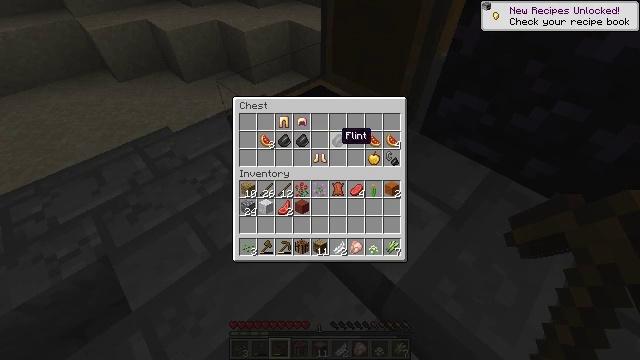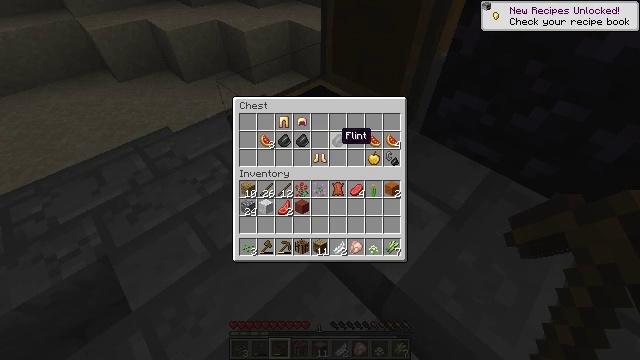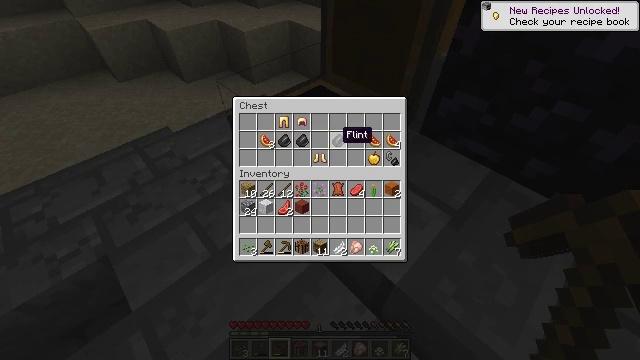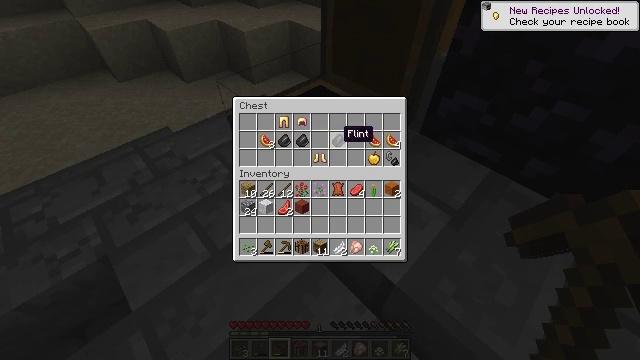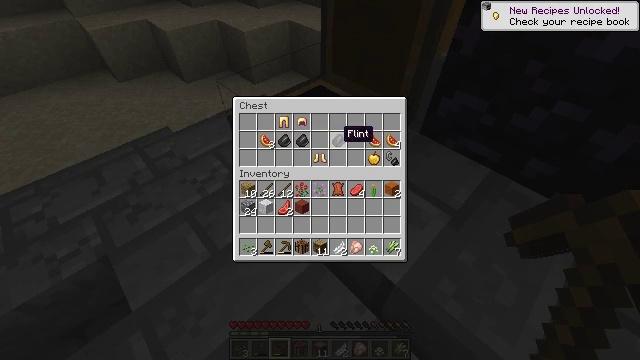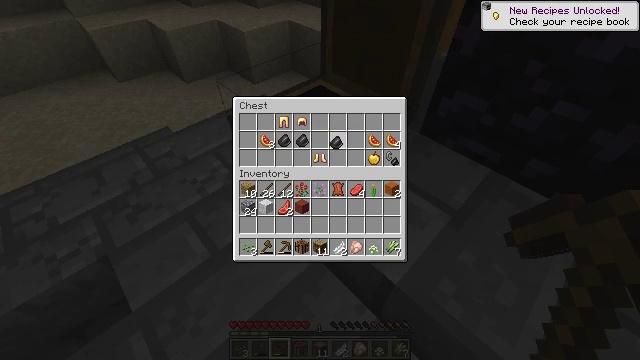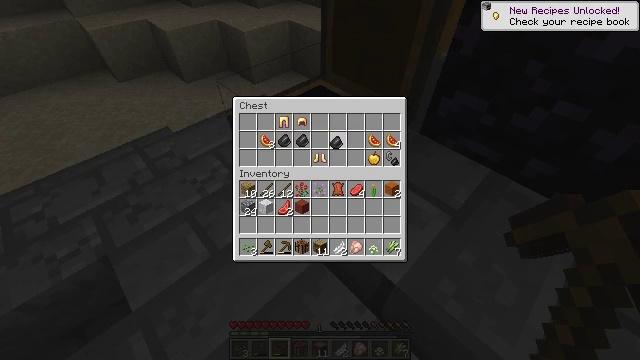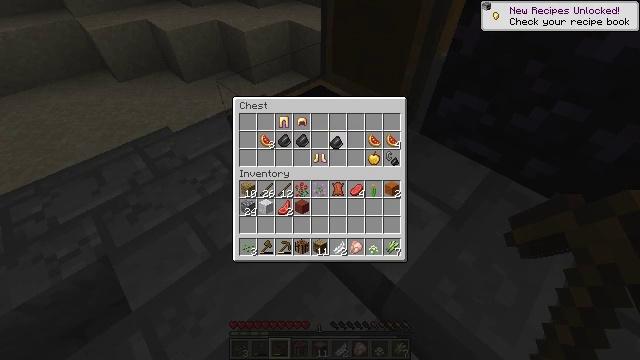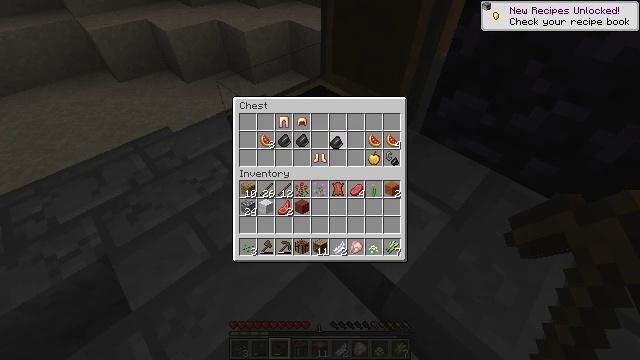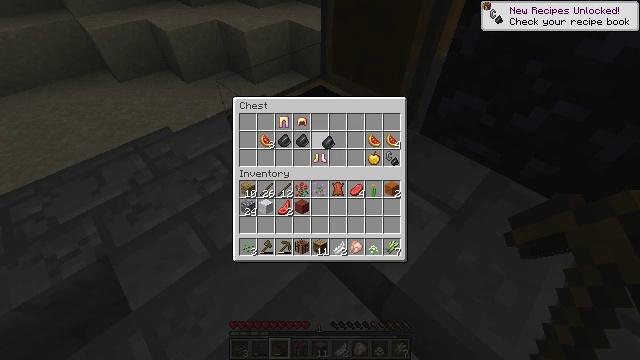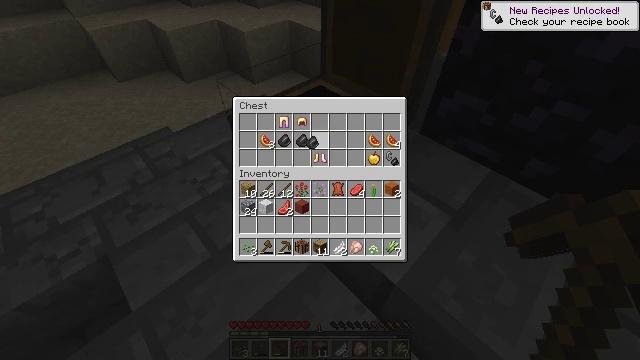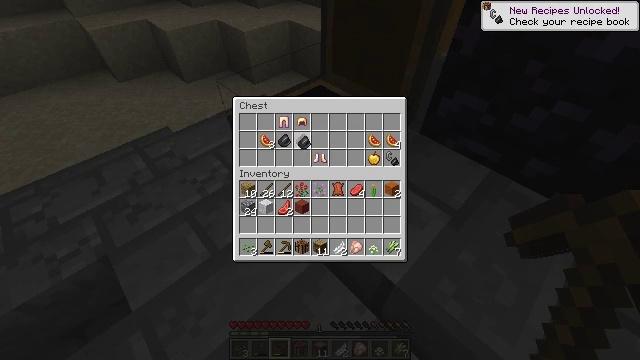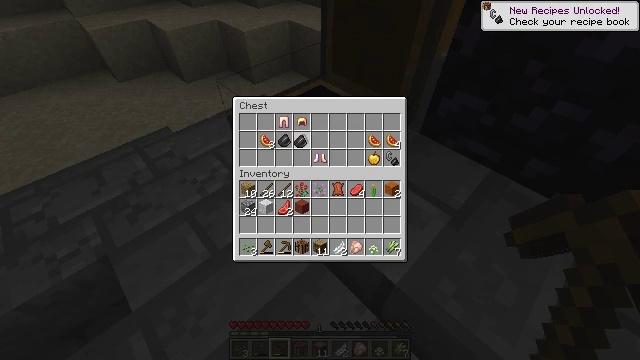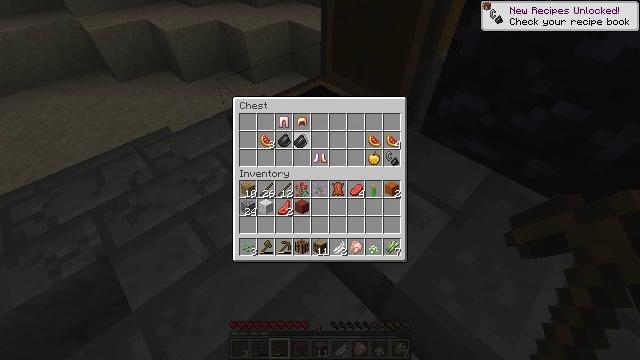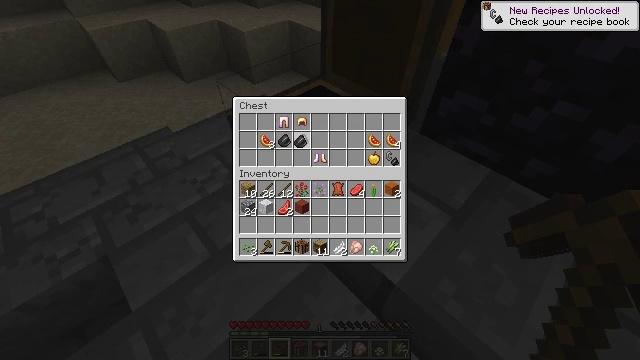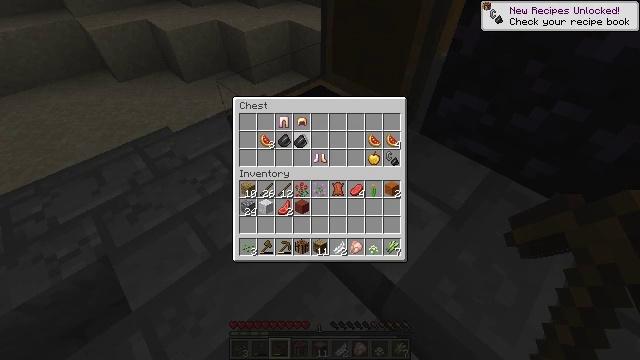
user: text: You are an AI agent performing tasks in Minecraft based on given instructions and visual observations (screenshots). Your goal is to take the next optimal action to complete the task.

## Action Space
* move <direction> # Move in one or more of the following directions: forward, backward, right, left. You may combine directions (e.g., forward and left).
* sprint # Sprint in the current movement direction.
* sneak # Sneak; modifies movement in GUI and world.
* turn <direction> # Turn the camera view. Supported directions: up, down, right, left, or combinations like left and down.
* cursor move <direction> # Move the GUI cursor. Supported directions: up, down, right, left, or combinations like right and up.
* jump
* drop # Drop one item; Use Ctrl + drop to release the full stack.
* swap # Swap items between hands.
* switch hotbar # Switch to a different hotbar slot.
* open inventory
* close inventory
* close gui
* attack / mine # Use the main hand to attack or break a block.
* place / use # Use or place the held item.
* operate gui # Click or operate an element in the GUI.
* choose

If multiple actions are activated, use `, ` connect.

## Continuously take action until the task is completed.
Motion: motion action
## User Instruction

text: Reclaim the chest into your inventory.
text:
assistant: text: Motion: no_op
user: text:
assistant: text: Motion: no_op
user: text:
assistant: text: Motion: no_op
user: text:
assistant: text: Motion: no_op
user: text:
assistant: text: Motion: operate gui
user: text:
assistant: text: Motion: operate gui
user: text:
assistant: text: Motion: operate gui
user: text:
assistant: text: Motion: no_op
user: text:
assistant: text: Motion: cursor move left
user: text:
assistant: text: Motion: cursor move left
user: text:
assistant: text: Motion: cursor move left
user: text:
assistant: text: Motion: no_op
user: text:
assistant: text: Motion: no_op
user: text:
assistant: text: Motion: no_op
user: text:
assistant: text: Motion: no_op
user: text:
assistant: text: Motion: operate gui
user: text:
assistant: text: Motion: operate gui
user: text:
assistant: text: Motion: operate gui
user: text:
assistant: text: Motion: no_op
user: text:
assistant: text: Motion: no_op
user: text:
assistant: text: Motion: no_op
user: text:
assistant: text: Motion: no_op
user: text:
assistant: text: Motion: no_op
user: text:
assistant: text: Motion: no_op
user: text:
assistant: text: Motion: no_op
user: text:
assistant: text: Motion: no_op
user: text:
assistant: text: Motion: operate gui
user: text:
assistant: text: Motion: operate gui
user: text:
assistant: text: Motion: operate gui
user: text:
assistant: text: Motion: no_op